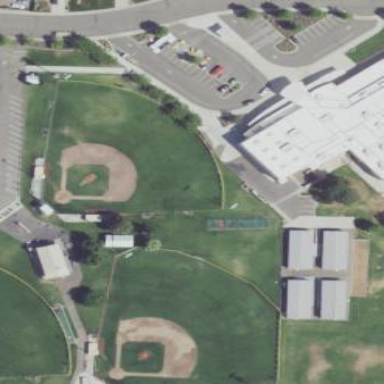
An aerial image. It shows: Baseball pitch for leisure land.